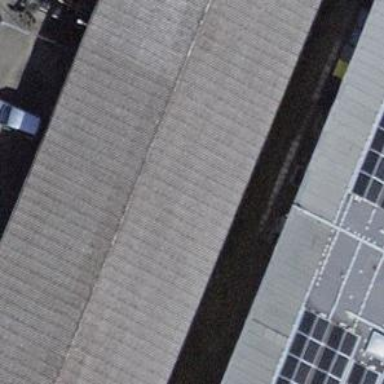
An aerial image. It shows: Industrial building.